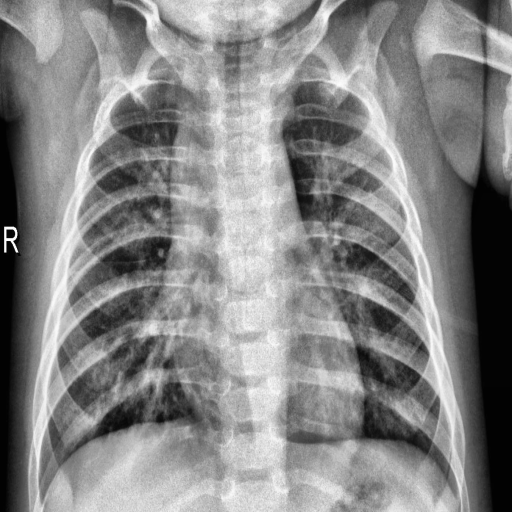
Finding: PNEUMONIA